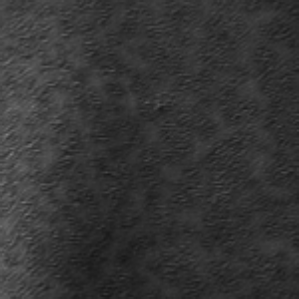
Label: frost